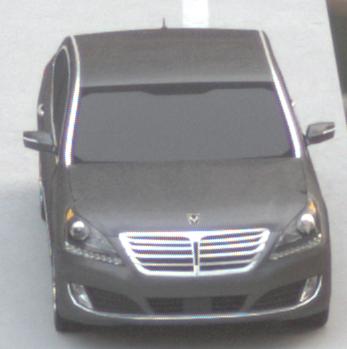
Make: Hyundai
Model: Equus
Detailed model: Gen. 2 VI
Model produced from: 2009
Model produced until: 2016
Doors: 4
Color: gray
Road condition: dry road
Daytime: morning or afternoon
Contrast: low contrast